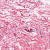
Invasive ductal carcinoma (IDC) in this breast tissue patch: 0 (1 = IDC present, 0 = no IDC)